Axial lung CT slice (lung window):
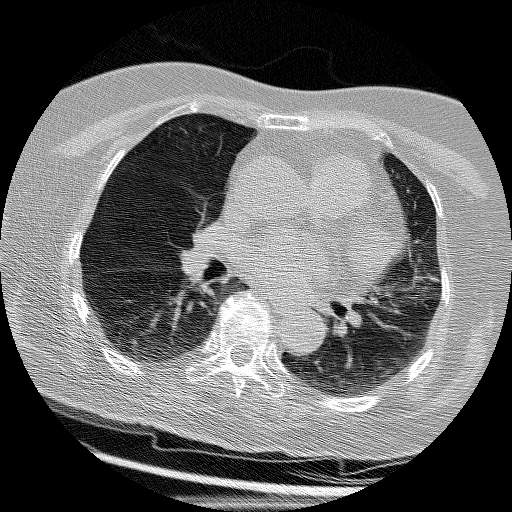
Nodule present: no